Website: ulta-beauty
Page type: account-selection
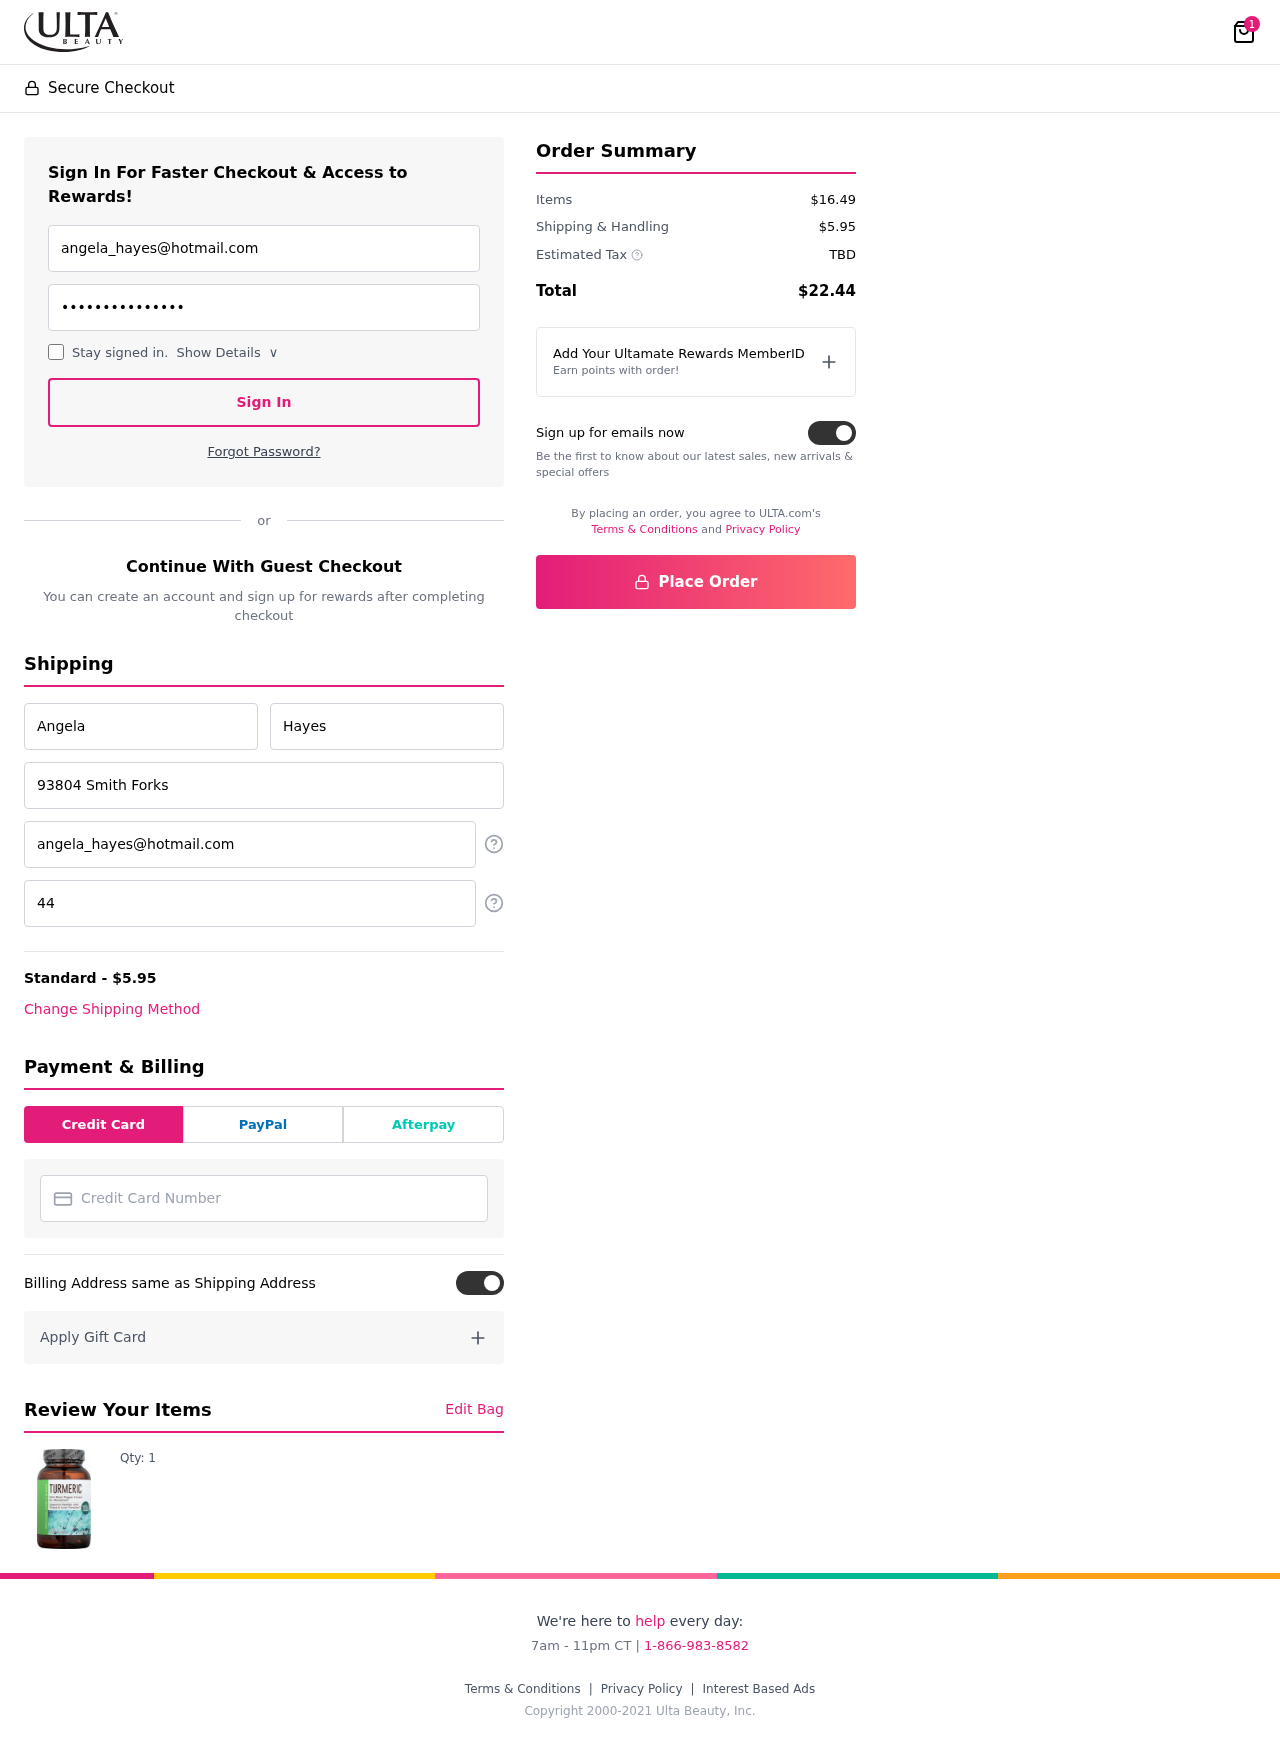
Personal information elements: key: PII_CARD_NUMBER
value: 3745 2786 1095 479
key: PII_EMAIL
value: angela_hayes@hotmail.com
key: PII_EMAIL2
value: angela_hayes@hotmail.com
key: PII_FIRSTNAME
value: Angela
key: PII_LASTNAME
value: Hayes
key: PII_PHONE
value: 4458402894
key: PII_STREET
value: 93804 Smith Forks
Product elements: key: PRODUCT1_QUANTITY
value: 1
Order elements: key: ORDER_NUM_ITEMS
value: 1
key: ORDER_SHIPPING_COST
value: $5.95
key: ORDER_SUBTOTAL
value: $16.49
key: ORDER_TAX
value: TBD
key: ORDER_TOTAL
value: $22.44